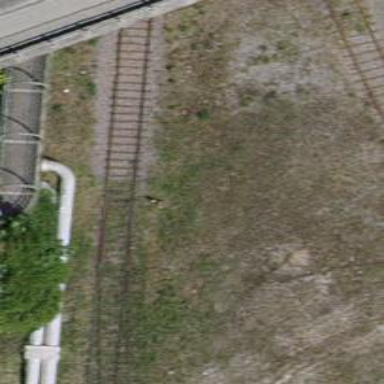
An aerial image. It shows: Railway switch.